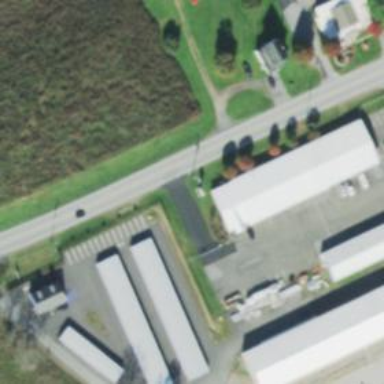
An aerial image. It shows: Retail building housing tire shop.